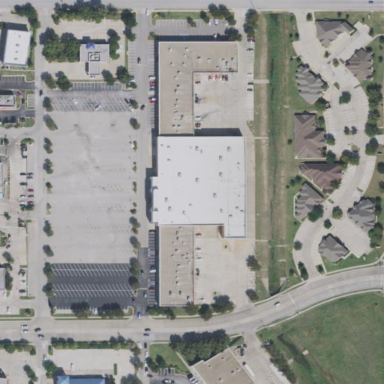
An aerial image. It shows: Retail building with fitness center on the premises.